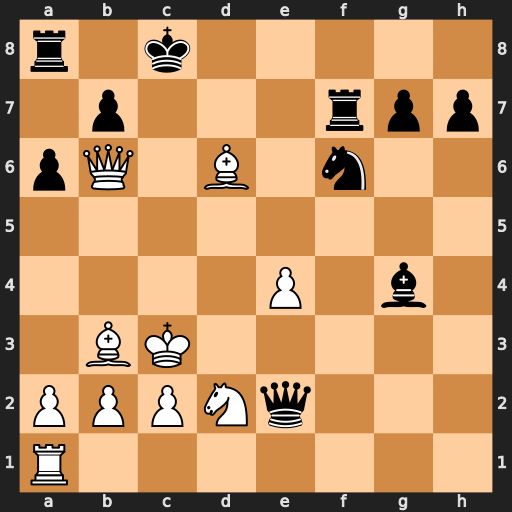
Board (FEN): r1k5/1p3rpp/pQ1B1n2/8/4P1b1/1BK5/PPPNq3/R7
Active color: w
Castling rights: -
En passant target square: -
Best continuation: Bxf7 Qe3+ Qxe3